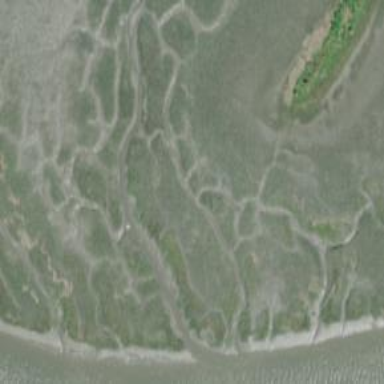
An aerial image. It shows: Tidal wetland characterized by saltmarsh vegetation.